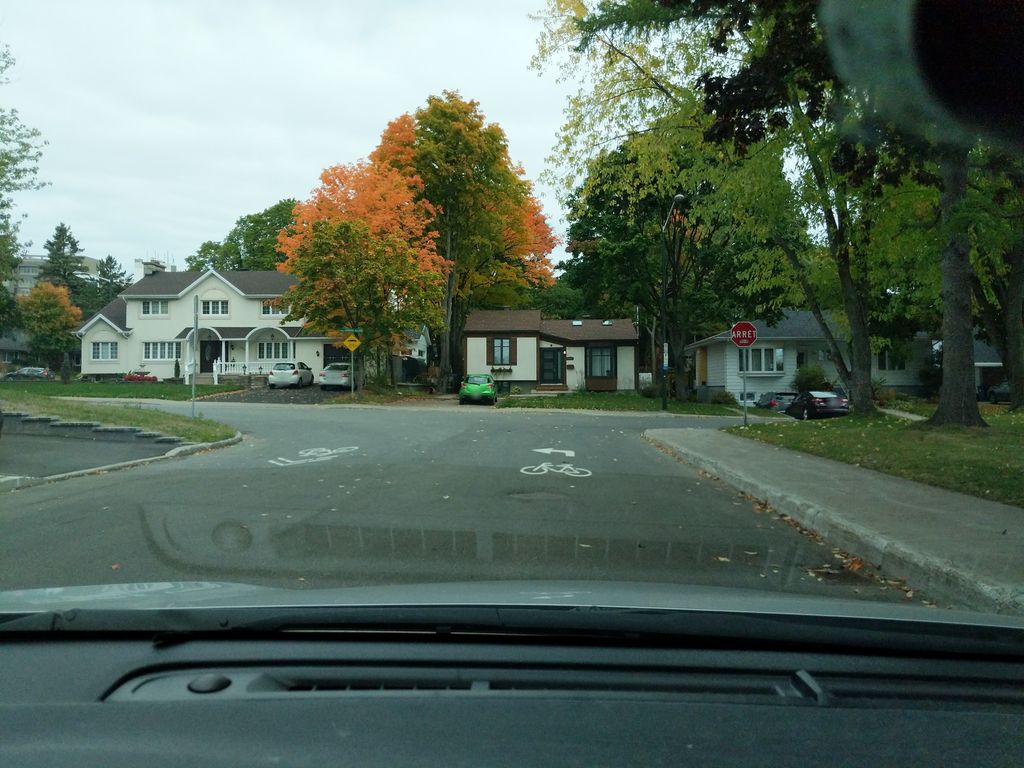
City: quebec_city